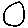
Label: moon